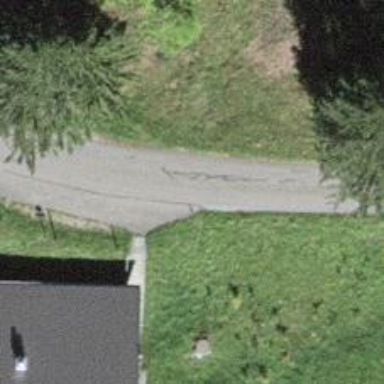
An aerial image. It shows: Asphalt alley road designated as service road.